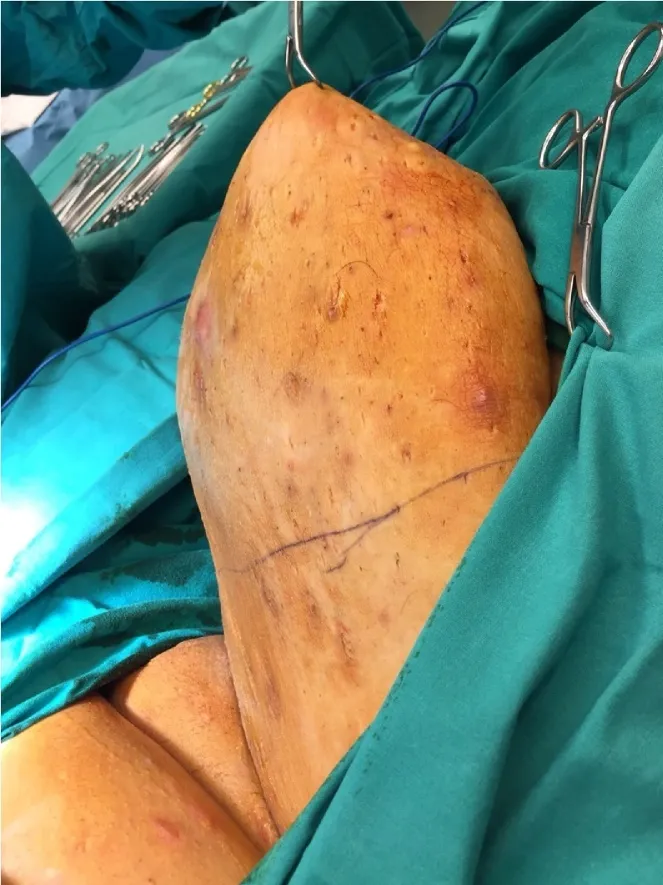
Tc-99m-MIBI scintigraphy detected an ectopic adenoma located in the lower anterior mediastinum, on the left of the median line.
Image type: medical_photograph (other_medical_photograph)